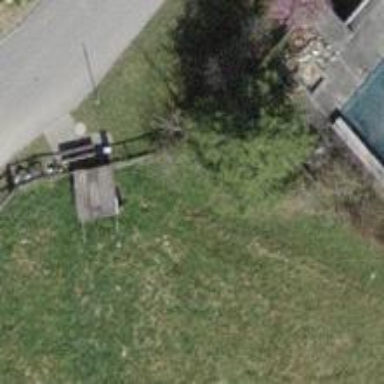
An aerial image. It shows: Red bench.